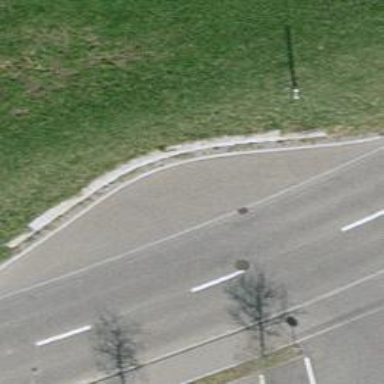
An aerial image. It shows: Retaining wall.